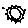
Label: sun